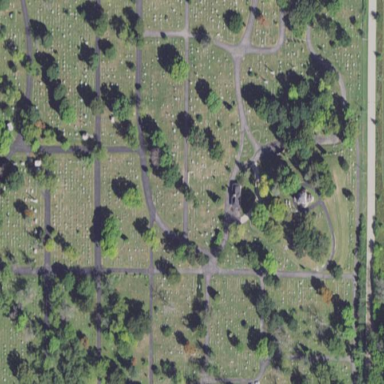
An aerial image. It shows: Cemetery area with fence. It is graveyard.